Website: home-depot
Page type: delivery-shipping
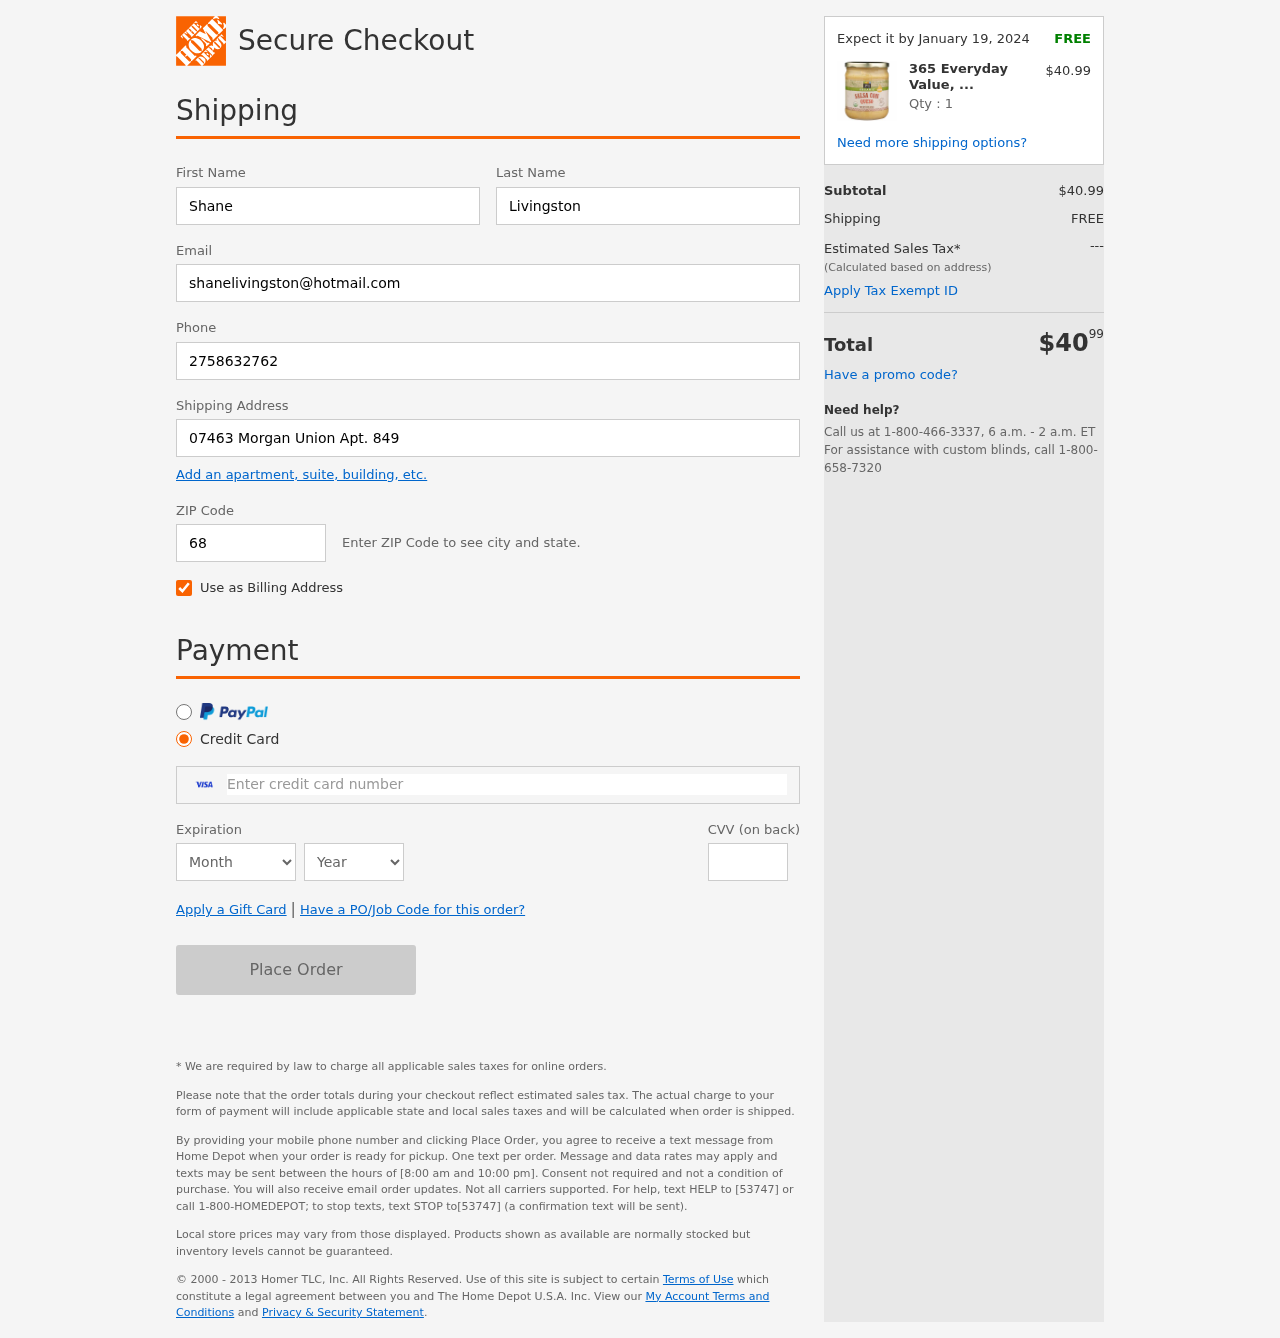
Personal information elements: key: PII_CARD_CVV
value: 351
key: PII_CARD_EXPIRY_MONTH
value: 04
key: PII_CARD_EXPIRY_YEAR
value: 29
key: PII_CARD_NUMBER
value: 4094 2431 6800 9152
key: PII_EMAIL
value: shanelivingston@hotmail.com
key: PII_FIRSTNAME
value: Shane
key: PII_LASTNAME
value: Livingston
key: PII_PHONE
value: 2758632762
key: PII_POSTCODE
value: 68447
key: PII_STREET
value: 07463 Morgan Union Apt. 849
Product elements: key: PRODUCT1_NAME
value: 365 Everyday Value, Organic Salsa Con Queso, 15 Oz
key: PRODUCT1_PRICE
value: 40.99
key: PRODUCT1_QUANTITY
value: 1
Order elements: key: ORDER_DELIVERY_DATE
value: Expect it by January 19, 2024
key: ORDER_SUBTOTAL
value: $40.99
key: ORDER_SHIPPING_COST
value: FREE
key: ORDER_TOTAL
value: $4099